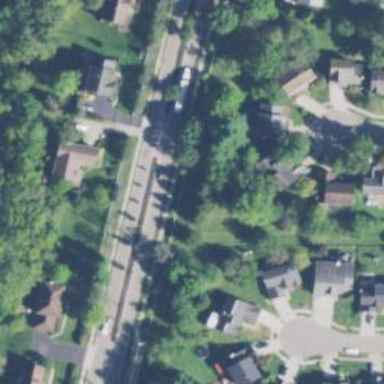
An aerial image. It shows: Tertiary road surrounded by residential properties.